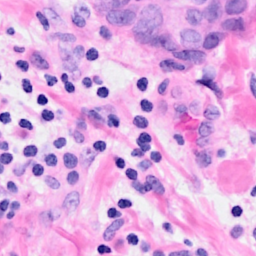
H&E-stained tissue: Breast